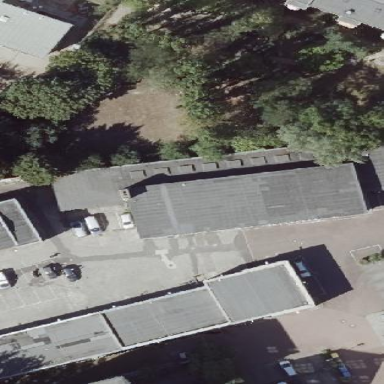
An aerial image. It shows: Commercial building.